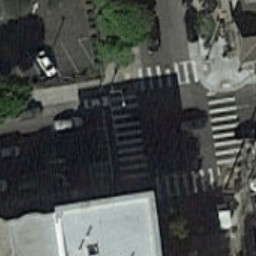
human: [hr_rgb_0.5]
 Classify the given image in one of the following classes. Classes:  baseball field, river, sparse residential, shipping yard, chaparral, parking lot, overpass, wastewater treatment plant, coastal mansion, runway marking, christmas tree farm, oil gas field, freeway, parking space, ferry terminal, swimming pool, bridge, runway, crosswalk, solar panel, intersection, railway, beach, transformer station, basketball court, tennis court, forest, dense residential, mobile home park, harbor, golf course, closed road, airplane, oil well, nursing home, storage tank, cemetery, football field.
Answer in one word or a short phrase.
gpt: crosswalk